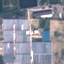
Label: Industrial